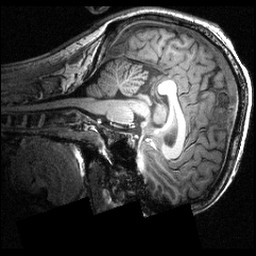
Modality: T1w
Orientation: sagittal
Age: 26
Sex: male
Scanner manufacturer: siemens
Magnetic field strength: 3.951 T
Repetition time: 1.5 s
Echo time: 0.00335 s